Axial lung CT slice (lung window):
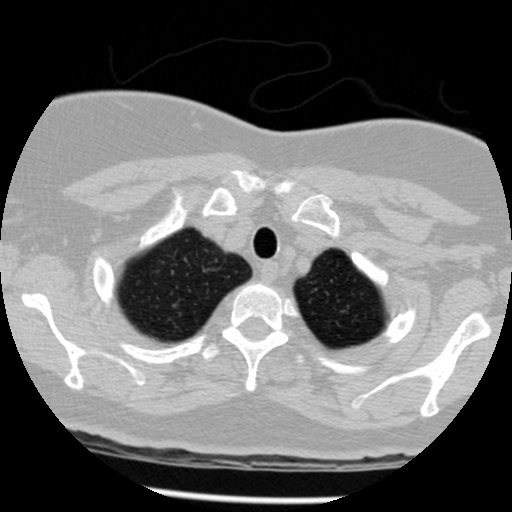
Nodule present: no